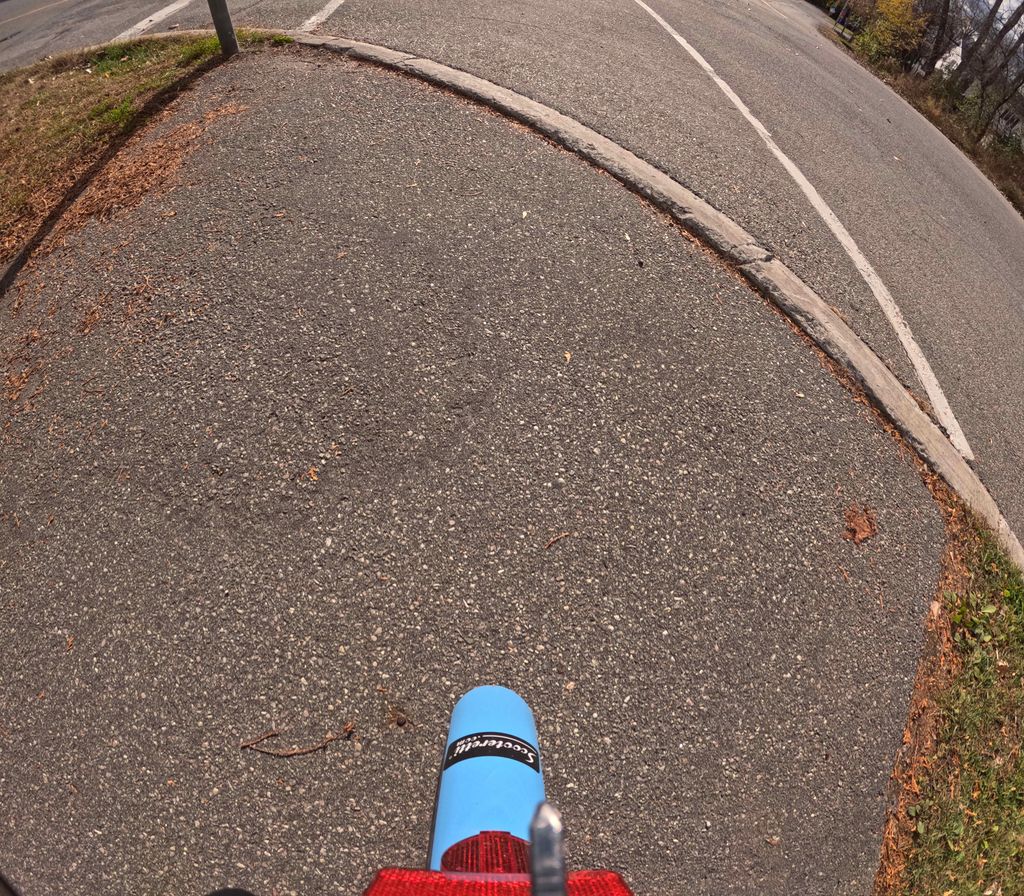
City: ottawa-gatineau